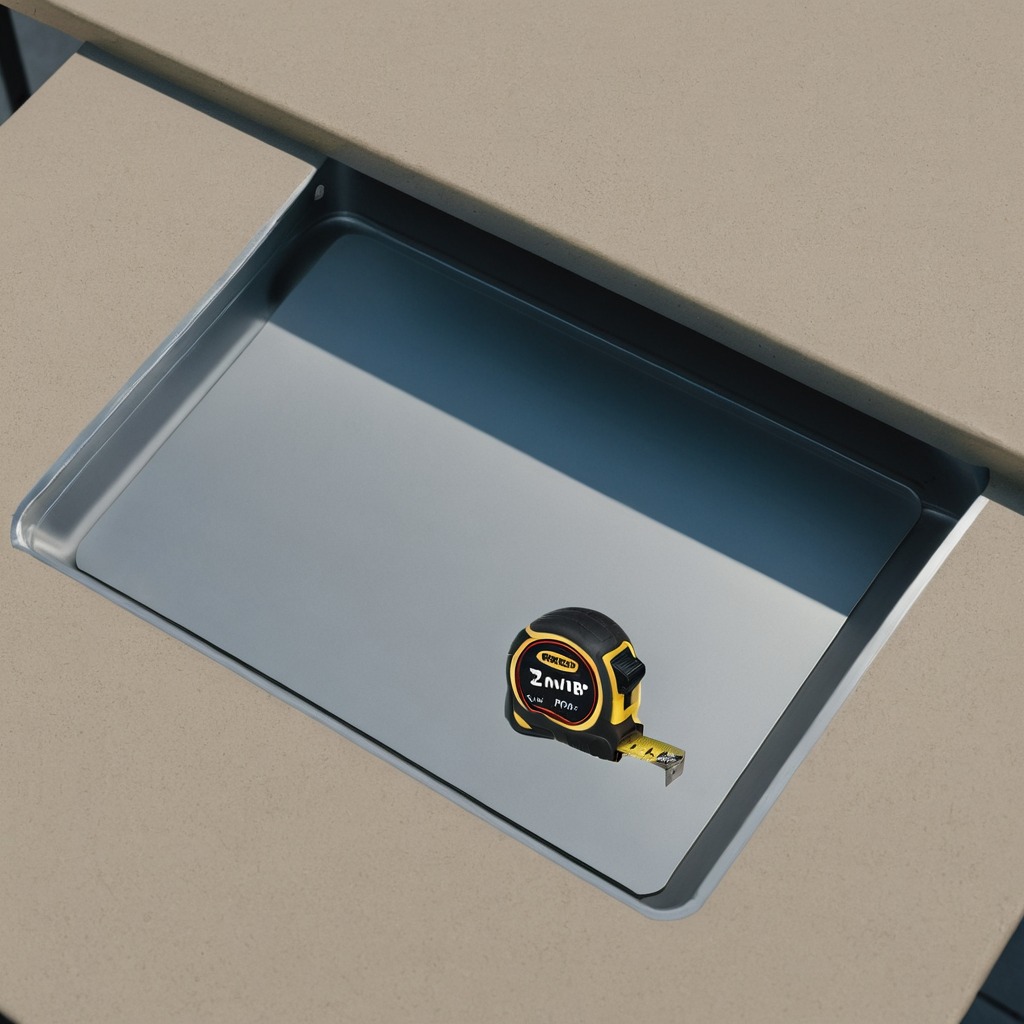
A measuring tape is lying on the table.